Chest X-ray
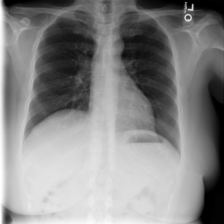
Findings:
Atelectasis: negative
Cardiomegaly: negative
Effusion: negative
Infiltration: negative
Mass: negative
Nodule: negative
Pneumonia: negative
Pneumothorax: negative
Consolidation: negative
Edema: negative
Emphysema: negative
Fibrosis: negative
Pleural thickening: negative
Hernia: negative